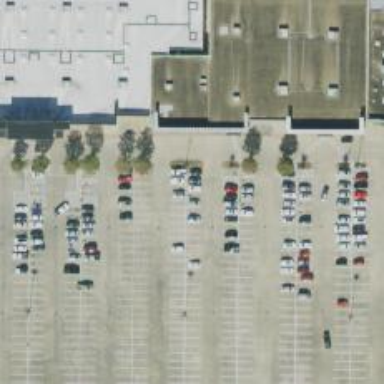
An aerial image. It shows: Parking space is available.